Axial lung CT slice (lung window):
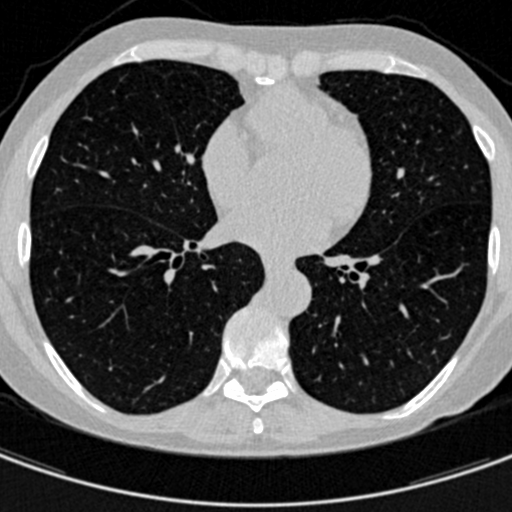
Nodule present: no